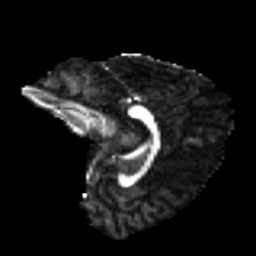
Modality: FA
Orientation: sagittal
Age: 23
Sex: female
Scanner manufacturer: ge
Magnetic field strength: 3 T
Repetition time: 7.8 s
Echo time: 0.0606 s